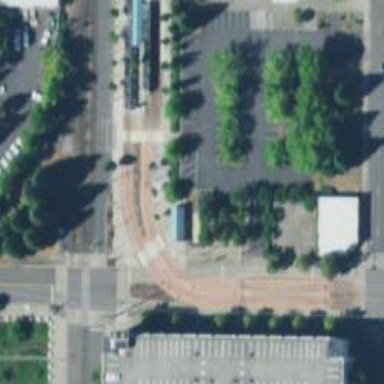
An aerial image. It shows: Light rail electrified with contact line.